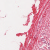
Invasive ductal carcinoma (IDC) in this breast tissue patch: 0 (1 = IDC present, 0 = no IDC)